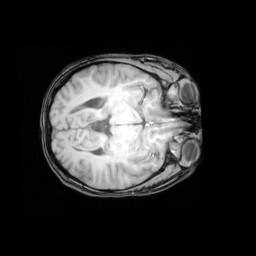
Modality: T1w
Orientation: axial
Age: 23
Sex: female
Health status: healthy
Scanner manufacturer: philips
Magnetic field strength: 3 T
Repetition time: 0.012 s
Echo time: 0.0037 s